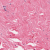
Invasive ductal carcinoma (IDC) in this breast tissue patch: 0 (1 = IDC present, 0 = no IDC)